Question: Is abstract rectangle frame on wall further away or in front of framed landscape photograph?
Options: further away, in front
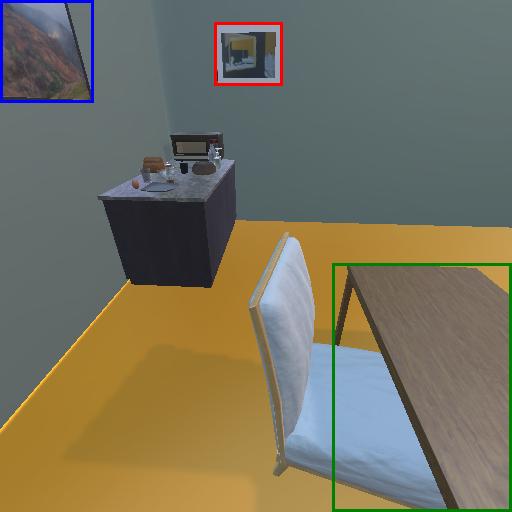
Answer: further away